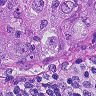
Metastatic tissue present: yes